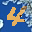
Label: 4